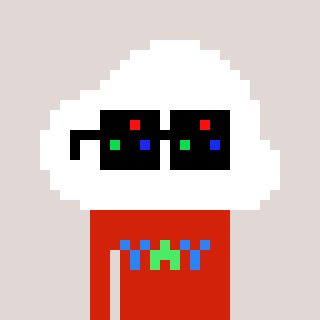
a pixel art character with square black sunglasses, a cloud-shaped head and a red-colored body on a warm background